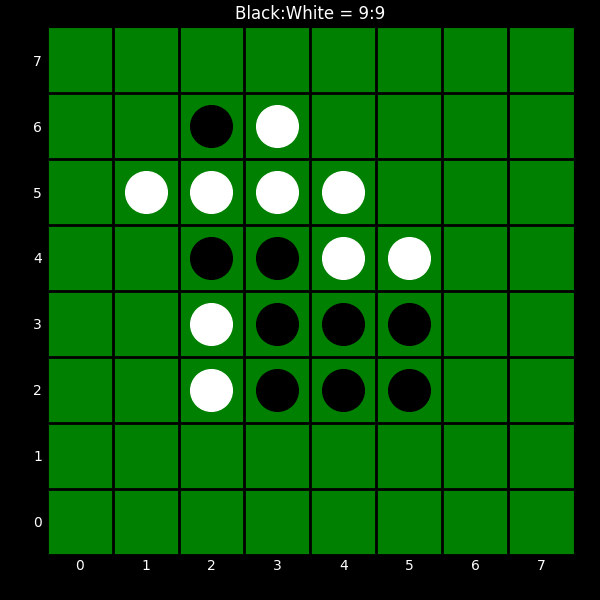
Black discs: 9
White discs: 9